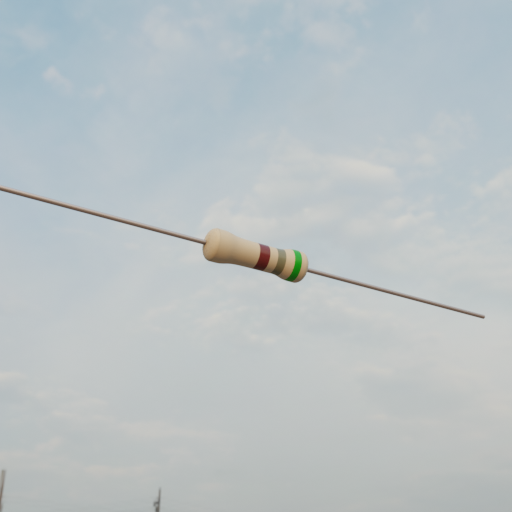
Resistor colour bands (in order): brown, gray, green